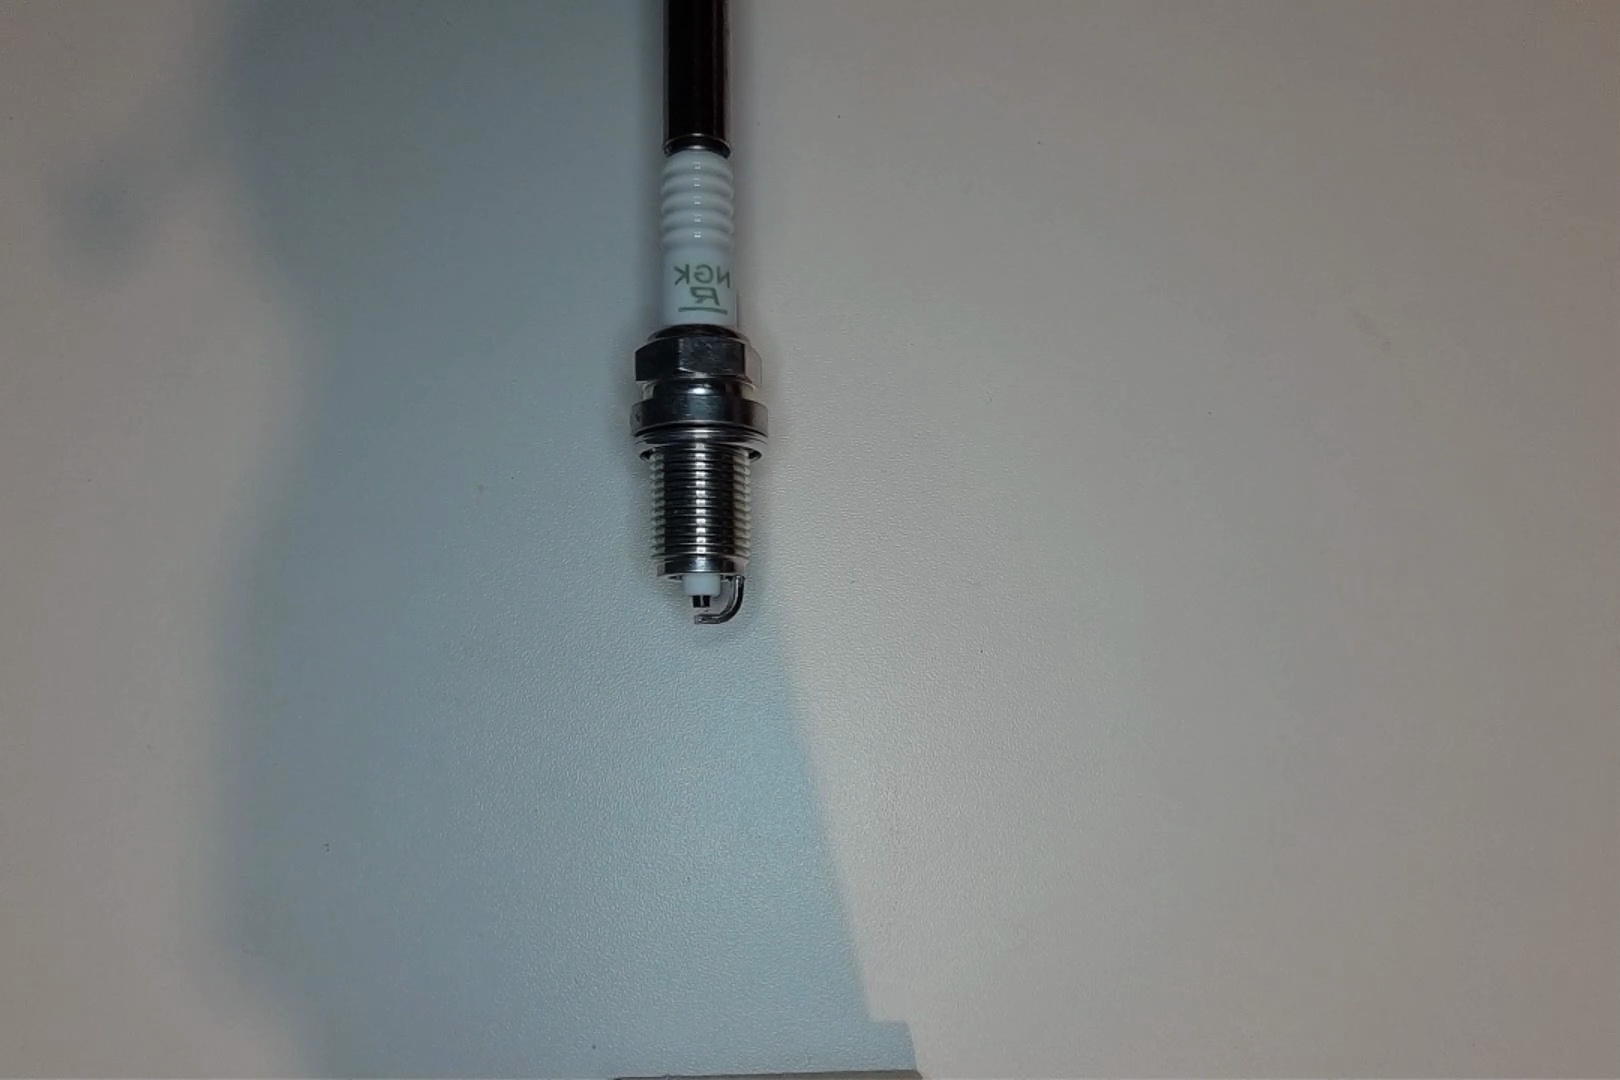
Label: no anomaly